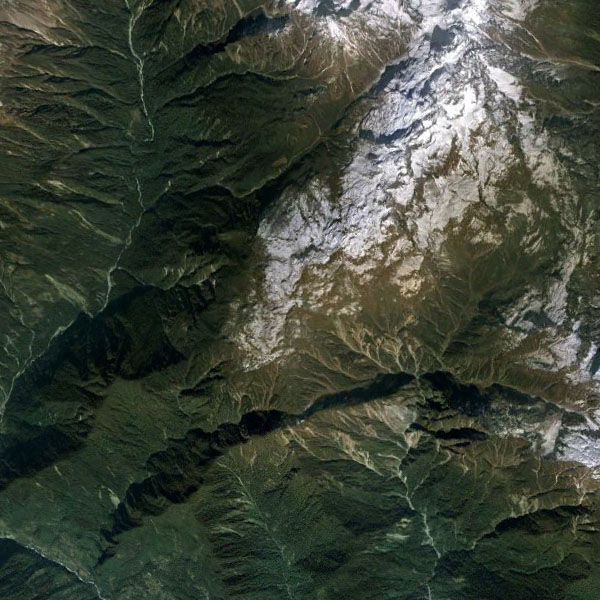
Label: Mountain